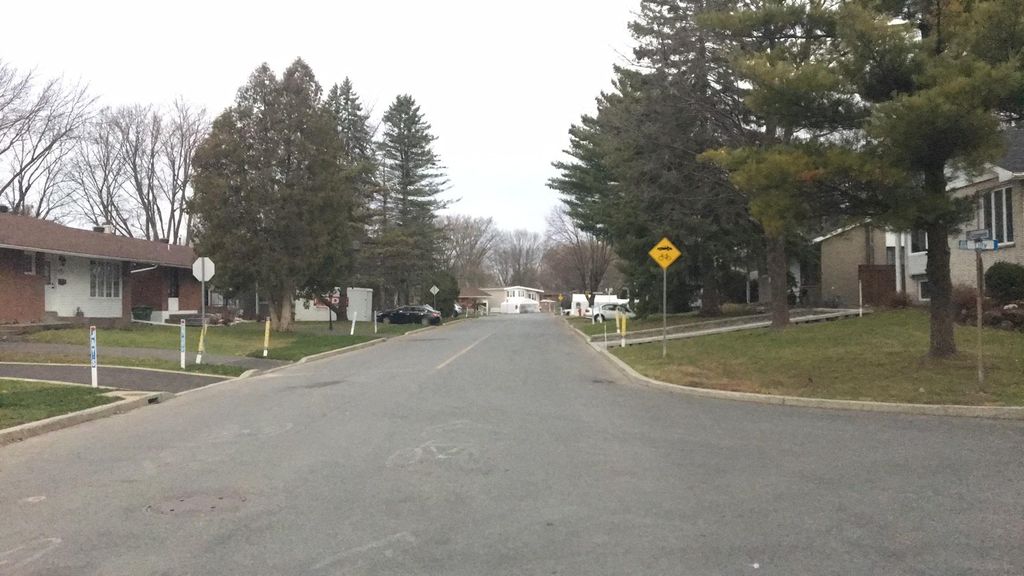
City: montreal